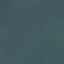
Land use / land cover class: SeaLake